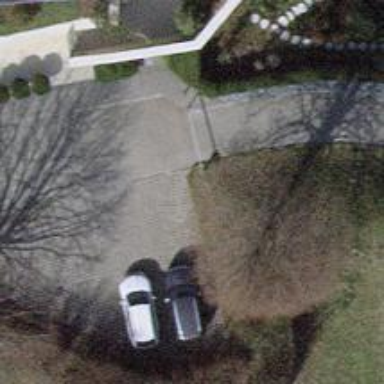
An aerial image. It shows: Gate.